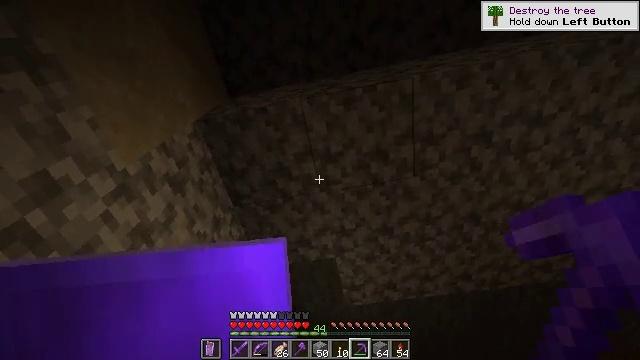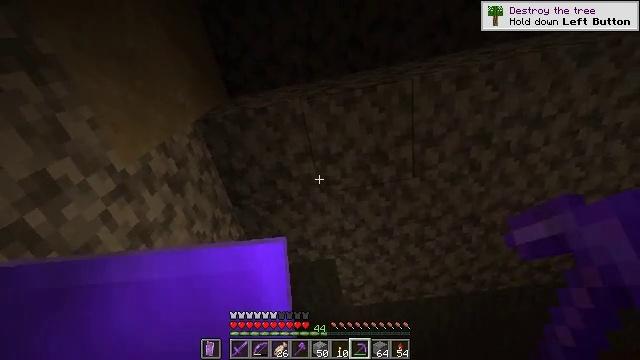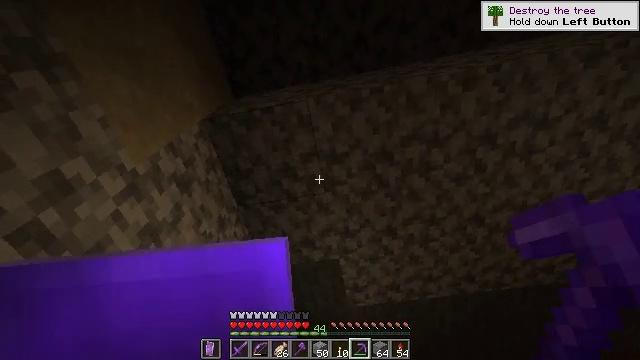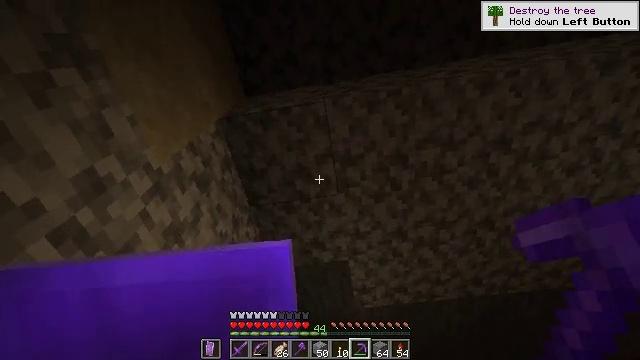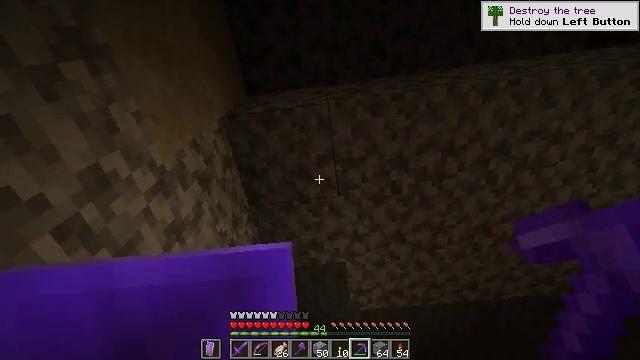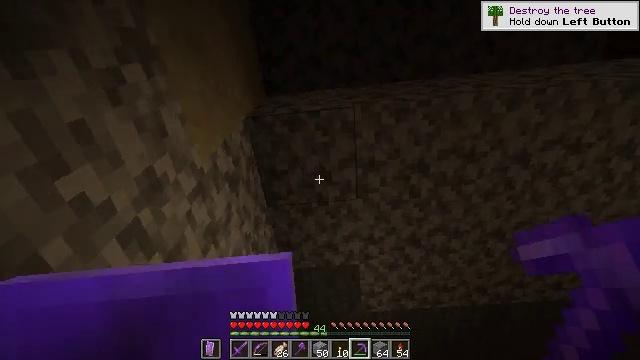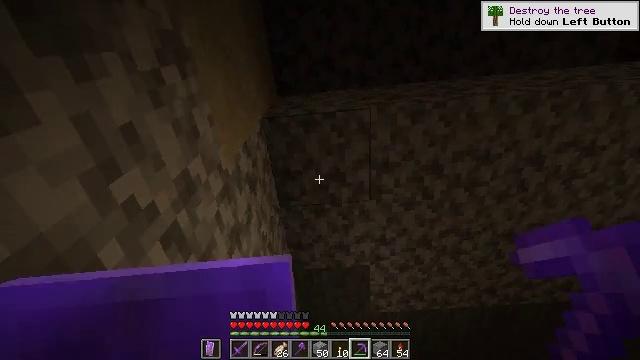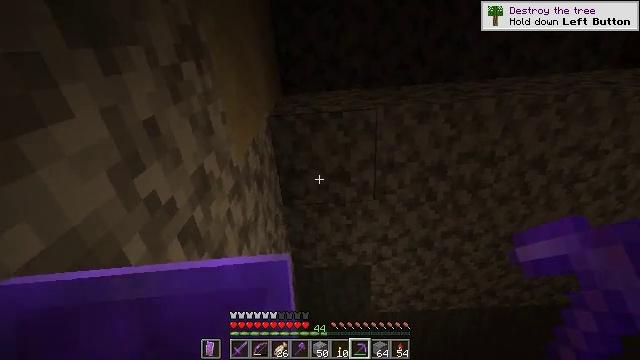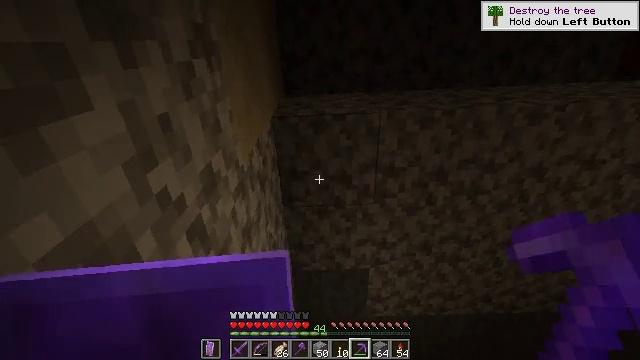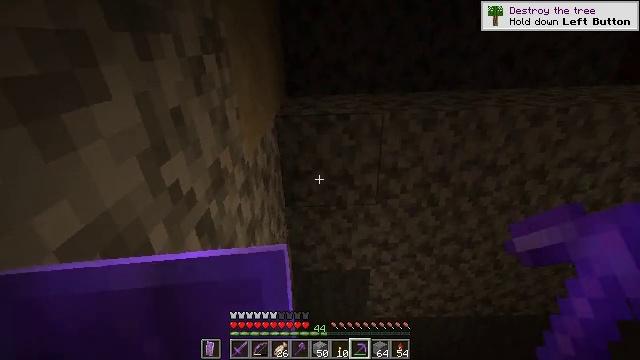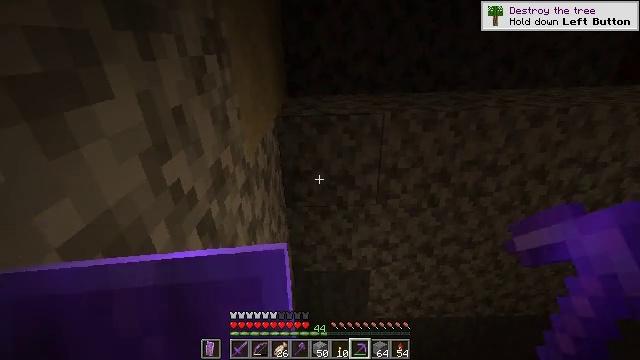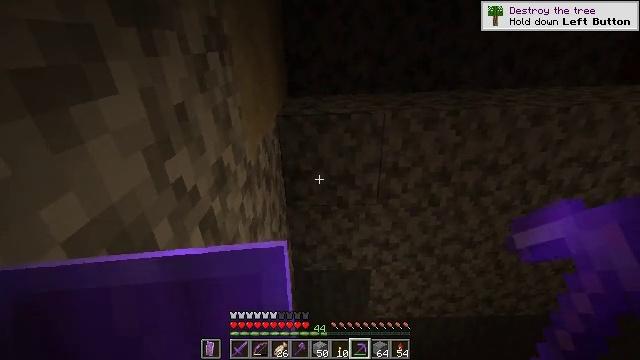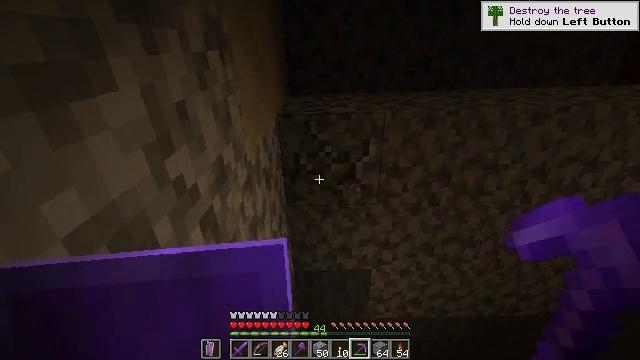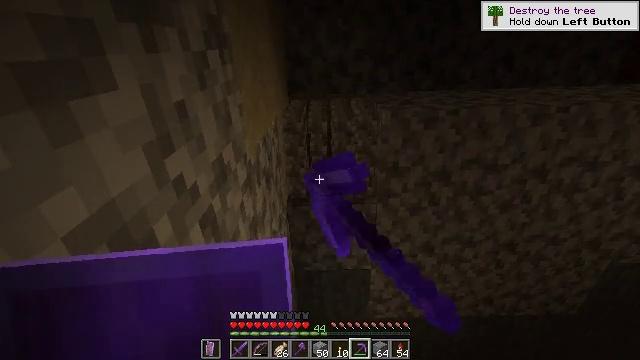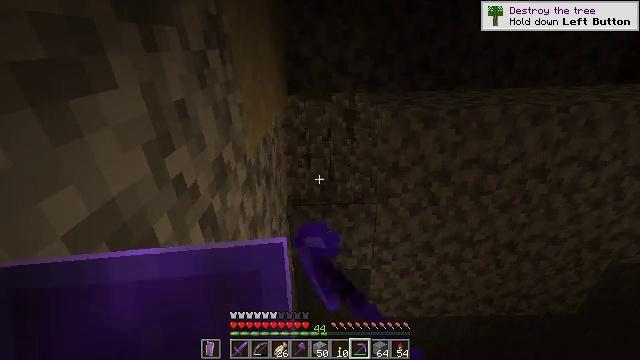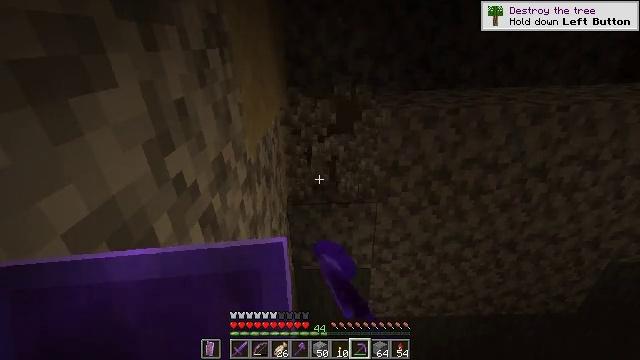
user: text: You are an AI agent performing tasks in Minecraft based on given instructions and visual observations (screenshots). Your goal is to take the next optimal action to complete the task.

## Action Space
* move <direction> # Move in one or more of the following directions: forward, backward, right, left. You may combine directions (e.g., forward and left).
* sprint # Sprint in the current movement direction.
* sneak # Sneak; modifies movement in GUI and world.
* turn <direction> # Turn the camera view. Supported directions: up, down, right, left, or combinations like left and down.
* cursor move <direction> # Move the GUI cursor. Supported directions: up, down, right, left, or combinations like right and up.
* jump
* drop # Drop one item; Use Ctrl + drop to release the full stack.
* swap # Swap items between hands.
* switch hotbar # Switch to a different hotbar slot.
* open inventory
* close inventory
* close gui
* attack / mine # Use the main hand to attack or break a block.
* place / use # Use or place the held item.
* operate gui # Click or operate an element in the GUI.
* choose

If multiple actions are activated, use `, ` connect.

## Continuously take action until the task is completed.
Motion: motion action
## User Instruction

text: Gather diorite by holding left button.
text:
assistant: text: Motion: no_op
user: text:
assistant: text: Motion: move left
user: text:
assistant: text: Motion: move left, turn right
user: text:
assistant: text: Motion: move left, turn right
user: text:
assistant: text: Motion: move left, turn right
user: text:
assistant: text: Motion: no_op
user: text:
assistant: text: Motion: turn right
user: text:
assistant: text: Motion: turn right
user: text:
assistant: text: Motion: no_op
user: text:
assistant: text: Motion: no_op
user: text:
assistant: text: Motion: no_op
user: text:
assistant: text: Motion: attack / mine
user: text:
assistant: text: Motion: attack / mine
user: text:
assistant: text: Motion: attack / mine
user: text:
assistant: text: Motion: attack / mine
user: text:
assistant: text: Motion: turn down, attack / mine
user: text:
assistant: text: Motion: turn down, attack / mine
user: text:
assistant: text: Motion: attack / mine
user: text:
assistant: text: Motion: move forward, attack / mine
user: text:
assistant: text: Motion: move forward, attack / mine
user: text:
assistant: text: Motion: move forward, attack / mine
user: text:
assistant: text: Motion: attack / mine
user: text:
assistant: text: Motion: turn down, attack / mine
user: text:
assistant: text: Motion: turn down, attack / mine
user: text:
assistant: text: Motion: attack / mine
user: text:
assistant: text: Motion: attack / mine